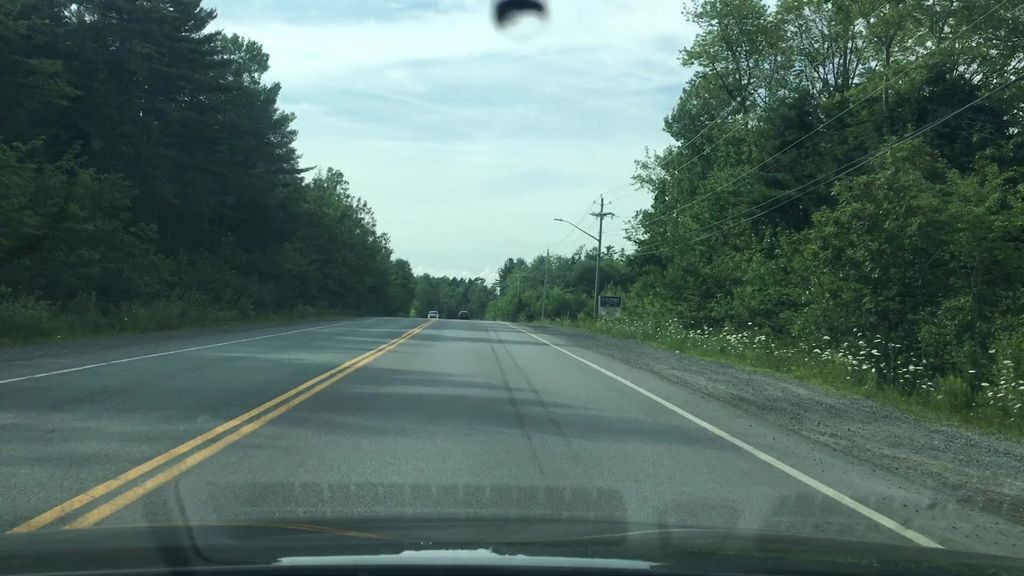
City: halifax